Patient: sex F, age 65
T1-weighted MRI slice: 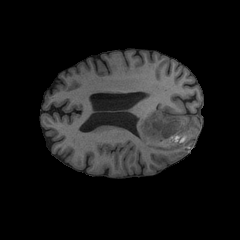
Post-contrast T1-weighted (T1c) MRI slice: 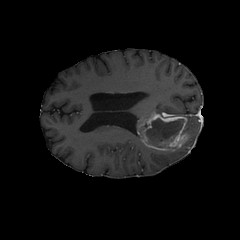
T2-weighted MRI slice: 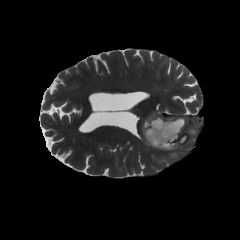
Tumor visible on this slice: yes
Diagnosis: Glioblastoma, IDH-wildtype
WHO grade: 4